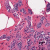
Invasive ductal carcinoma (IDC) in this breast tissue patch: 0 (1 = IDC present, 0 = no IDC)